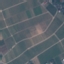
Label: PermanentCrop